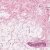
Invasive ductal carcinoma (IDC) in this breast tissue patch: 0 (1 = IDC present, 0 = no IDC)